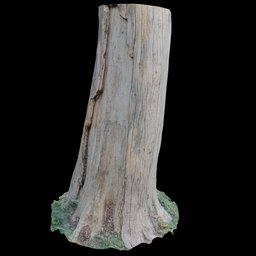
Label: nature